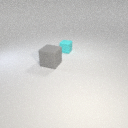
small cyan rubber cube to the right of large gray rubber cube